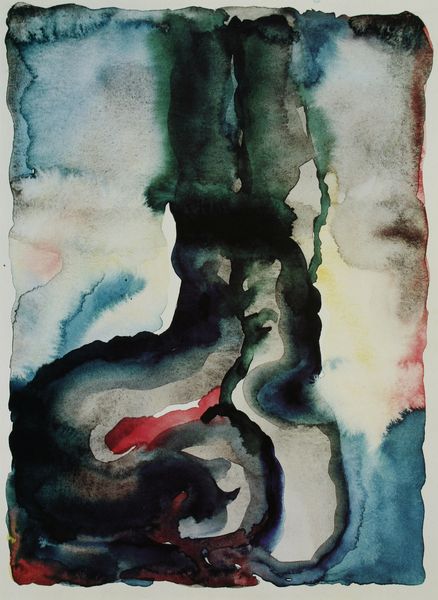
Titel: Portrait-W-No. III
Künstler: Georgia O'Keeffe
Institution: Im Besitz der Künstlerin
Schlagwörter: blau, dunkel, wasser, weiß, wolken, aquarell, fluss, gelb, grün, komposition, bewegung, braun, bunt, geschwungen, grau, hell, mitte, schwarz, säule, türkis, rot, expressionismus, hochformat, gesicht, mensch, nass, rund, schornstein, turm, farbig, papier, bogen, moderne, abstrakt, farben, fläche, flächen, modern, o´keefe, farbe, formen, wasserfarbe, linien, rand, strom, wasse, streifen, vagina, striche, fliessend, kurven, tusche, wasserfarben, rechteck, türme, übergang, linie, form, gebilde, strich, wässrig, stiefel, fleck, organisch, flecken, kurve, verschwommen, verwischt, zentral, schnecke, fließen, farbverlauf, objekt, verlaufen, verlauf, lavierung, rohr, wölbung, lasierend, gouache, mittelachse, einteilung, vertikale, senkrechte, gegenstandslos, mittig, lebendig, guache, ineinander, überlauf, schwünge, links unten, zerlaufen, verlaufend, farbschichten, fduhiöndvgödvbldonv, frau mann, gesaugt, giorgia o'eeffe, ineinanderfließend, jv<ndcfv, kdnfjdb, koten, magen, raumfüllend, uterus, velauf, verschwämmt, zerfliessen, zerflossen